Question: I am pretty much new to cocos2dx and c++ as well. I am having problems in passing data between classes.
Here is My problem
I have a class1, in which i need to set value of a variable and call a function of an another class let's say "Class2".
I need to do this in class1 without making an object of class2.
What i did so far is like the following.
'''
#include "class2.h"
void Class1::methodinClassOne()
{
class2::imageName = this->str;
class2::doSth();
}
'''
'''
class class2 {
public:
std::string imageName;
static void doSth();
};
'''
'''
#include "class2.h"
using namespace cocos2d;
void class2::doSth() {
id sth = [[UIApplication sharedApplication] delegate];
if ([sth isKindOfClass:[AppController class]])
{
printf("class2::doSth imageName %s",imageName.c_str());
SpriteVC *SPVC = [[SpriteVC alloc] initWithNibName:nil bundle:nil];
SPVC.imageNameString = [NSString stringWithFormat:@"%s",imageName.c_str()];
NSLog(@"class2::doSth imageName == %@",[NSString stringWithFormat:@"%s",imageName.c_str()]);
SPVC.imageView.frame = CGRectMake(480, 320, 333, 333);
AppController *controller = (AppController *)sth;
[controller.viewController.view addSubview:SPVC.imageView];
}
}
'''

inside class2.h
I also tried using
'''
static std::string imageName;
'''
instead of
'''
std::string imageName;
'''
But then it gives me the following error
'''
Undefined symbols for architecture i386:"class2::imageName", referenced from:class2::doSth() in XBridge.o
'''
I know i am missing a very basic concept of C++ here. but couldn't seems to find whats wrong.
Please help me out here.
thanks
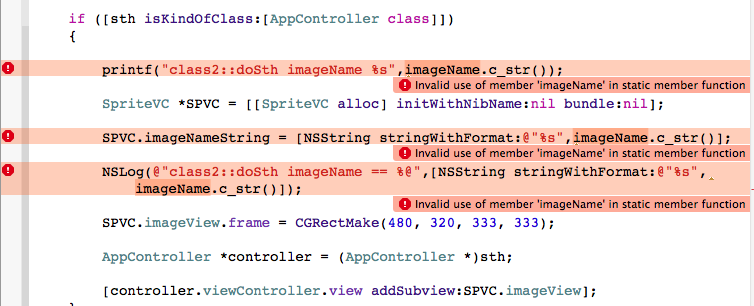
Answer: In addition to their declaration, static member variables have to be defined outside of the class body.
So first, you have to declare your member variable 'imageName' as static in the 'class2' header file, and then you also have to define the variable in the corresponding mm file:
'''
class class2 {
public:
static std::string imageName;
static void doSth();
};
'''
'''
#include "class2.h"
std::string class2::imageName;
//other stuff
'''